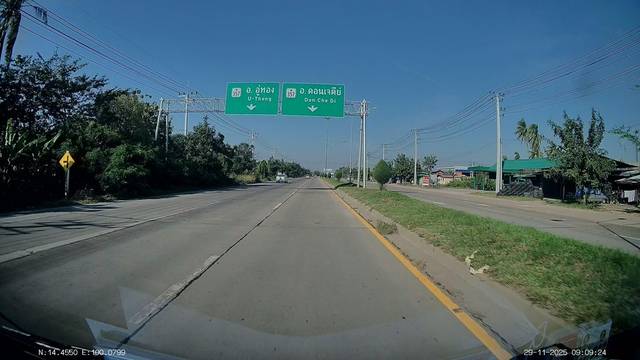
Region: Thailand
Coordinates: 14.455, 100.079